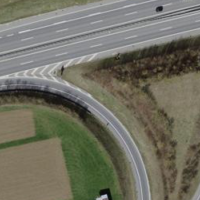
EUNIS habitat code: 57
Species observed at this site:
Buteo buteo